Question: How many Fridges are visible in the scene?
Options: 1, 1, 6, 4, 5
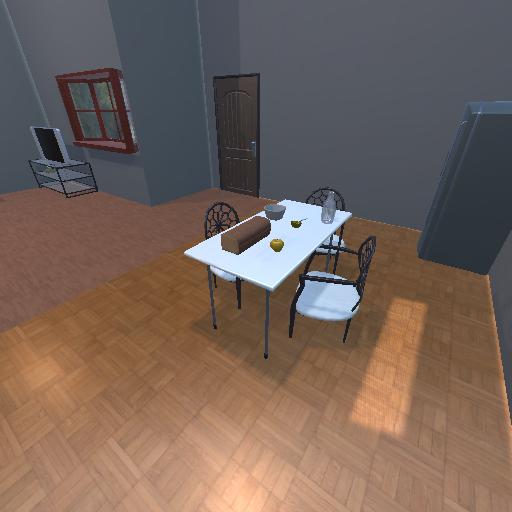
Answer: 1